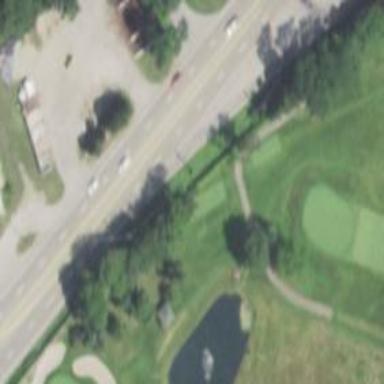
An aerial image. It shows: Path for both roads and golfers.